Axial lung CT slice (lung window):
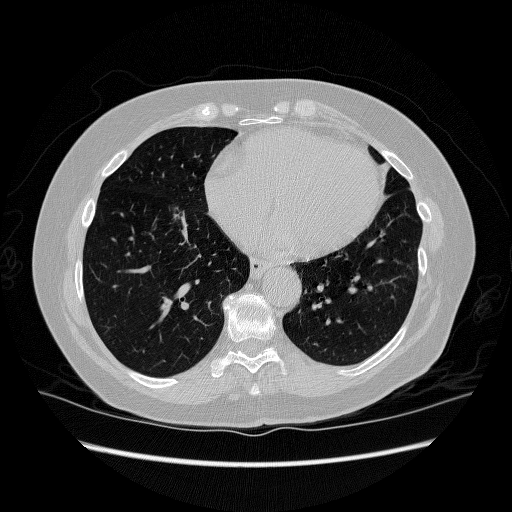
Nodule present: no